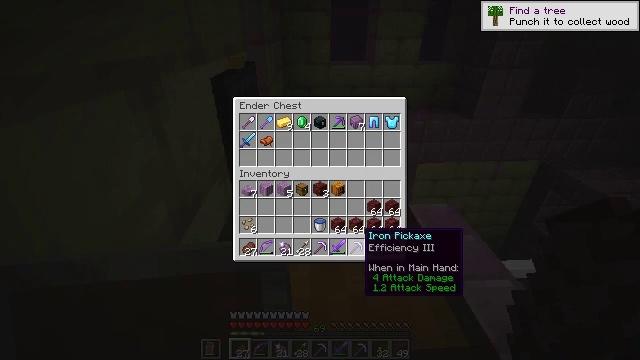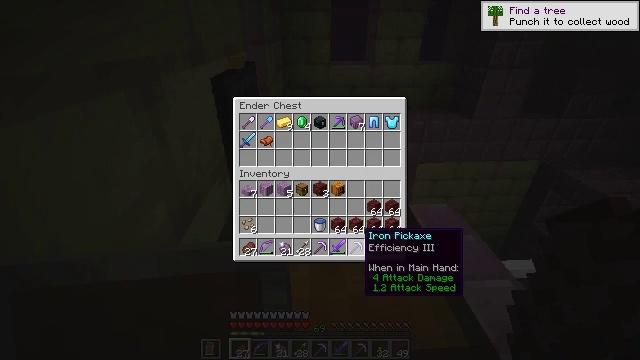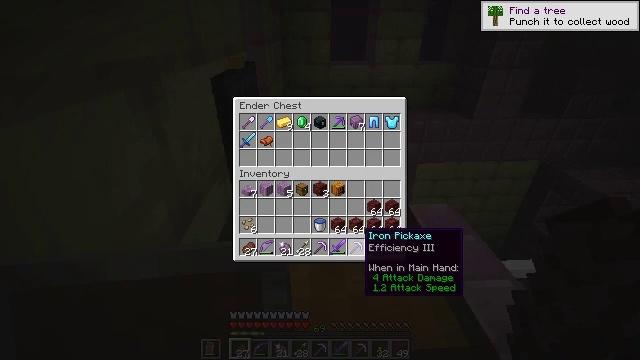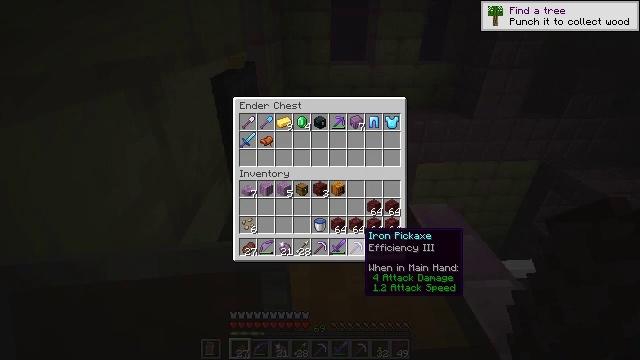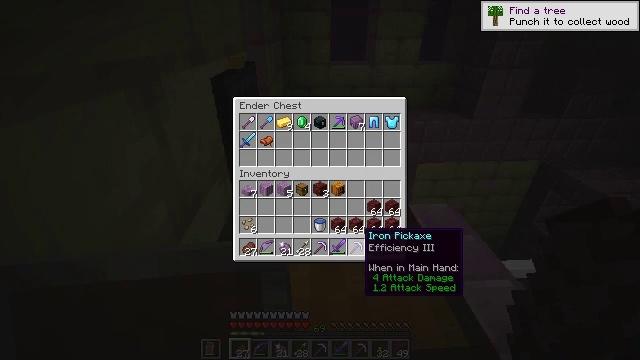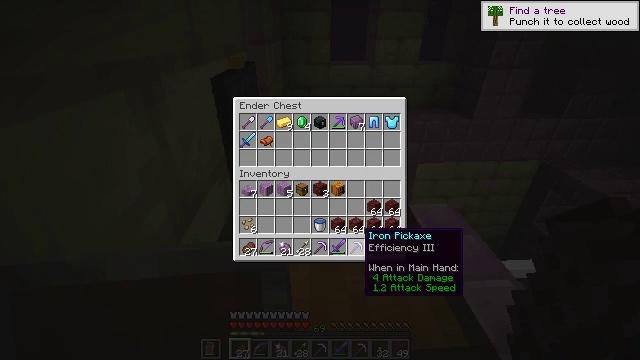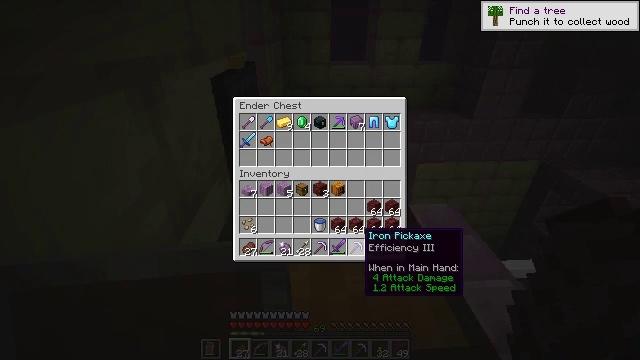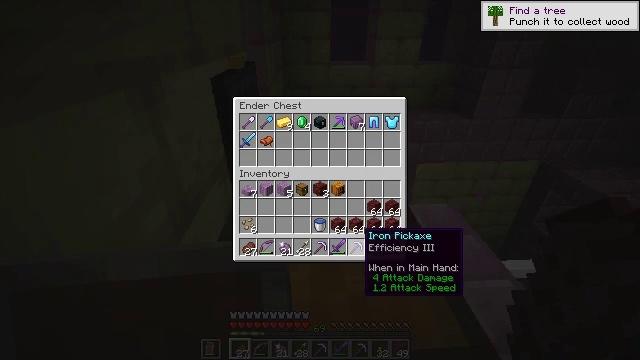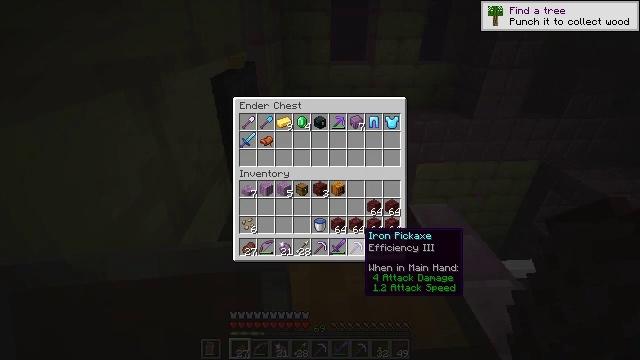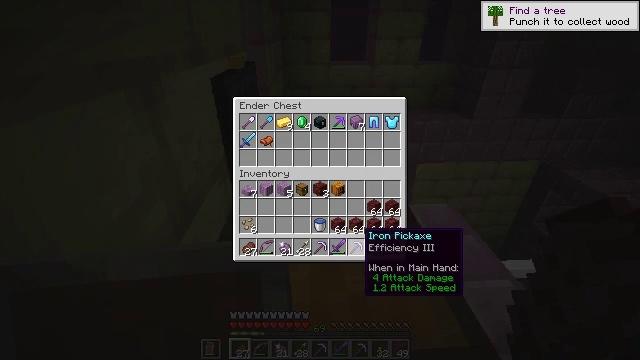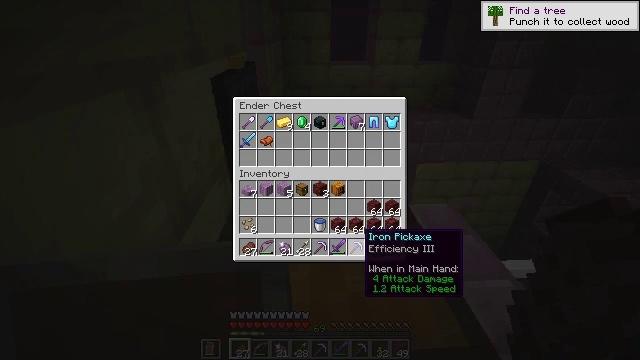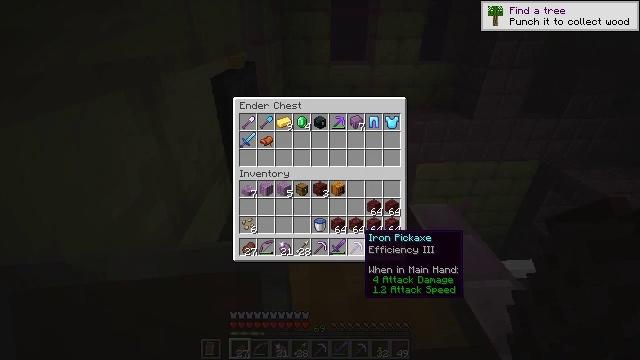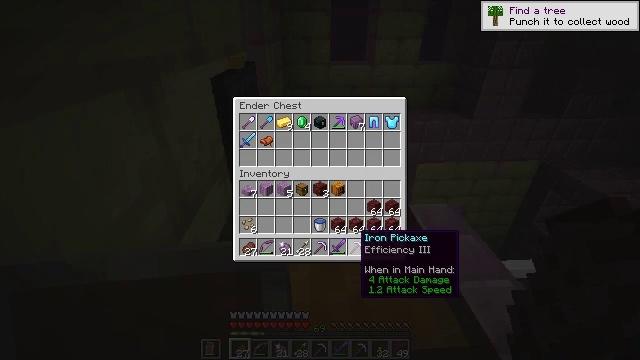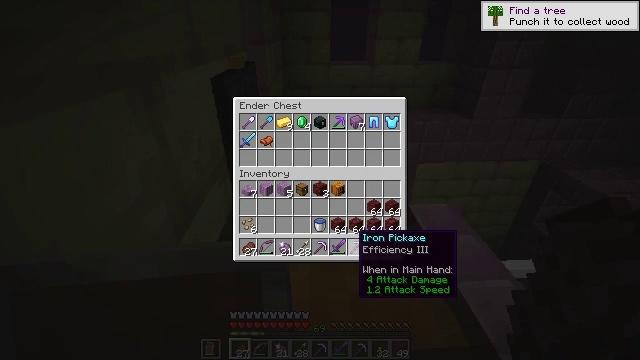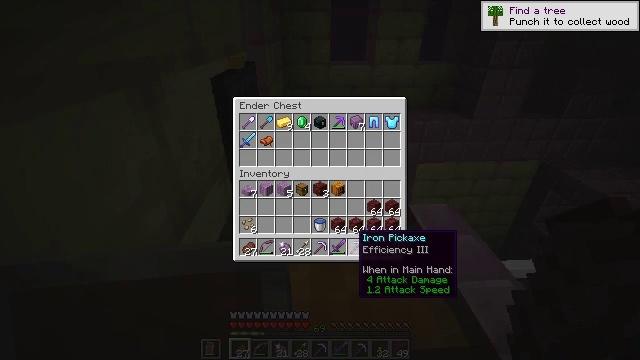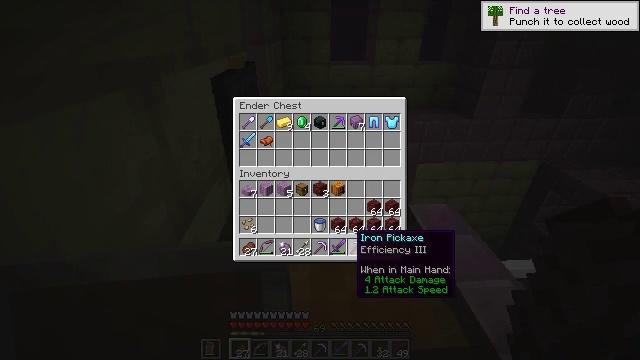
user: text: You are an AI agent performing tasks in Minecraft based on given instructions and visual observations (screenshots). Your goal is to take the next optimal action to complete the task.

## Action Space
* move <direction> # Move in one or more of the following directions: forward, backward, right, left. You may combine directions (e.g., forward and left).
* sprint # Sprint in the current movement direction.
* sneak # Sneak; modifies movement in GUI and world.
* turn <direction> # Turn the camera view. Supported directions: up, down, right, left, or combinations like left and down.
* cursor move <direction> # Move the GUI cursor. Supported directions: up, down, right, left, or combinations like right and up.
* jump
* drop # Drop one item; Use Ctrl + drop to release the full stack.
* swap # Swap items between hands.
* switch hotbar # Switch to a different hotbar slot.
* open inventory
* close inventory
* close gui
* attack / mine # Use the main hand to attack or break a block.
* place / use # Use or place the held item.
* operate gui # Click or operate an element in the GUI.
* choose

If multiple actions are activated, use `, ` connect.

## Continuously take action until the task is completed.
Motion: motion action
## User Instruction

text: Attack the chest to pick it up.
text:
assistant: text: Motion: no_op
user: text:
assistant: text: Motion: no_op
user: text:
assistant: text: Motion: no_op
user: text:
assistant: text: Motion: no_op
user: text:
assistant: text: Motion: no_op
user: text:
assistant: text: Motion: no_op
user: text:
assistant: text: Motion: no_op
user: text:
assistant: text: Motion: no_op
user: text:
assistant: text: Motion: no_op
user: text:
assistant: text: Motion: no_op
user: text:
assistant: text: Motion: no_op
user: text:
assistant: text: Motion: no_op
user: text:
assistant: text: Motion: no_op
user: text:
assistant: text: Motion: no_op
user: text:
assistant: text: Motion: no_op
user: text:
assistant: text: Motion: no_op
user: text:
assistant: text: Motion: no_op
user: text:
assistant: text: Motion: no_op
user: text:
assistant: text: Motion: no_op
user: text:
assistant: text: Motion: no_op
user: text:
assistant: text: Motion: no_op
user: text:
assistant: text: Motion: turn left and up
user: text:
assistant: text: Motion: turn left and up
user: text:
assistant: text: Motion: turn left and up
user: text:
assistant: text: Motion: turn left and up
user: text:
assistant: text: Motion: turn left
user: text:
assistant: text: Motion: turn left
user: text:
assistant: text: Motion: no_op
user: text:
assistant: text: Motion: no_op
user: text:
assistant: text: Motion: turn right and up